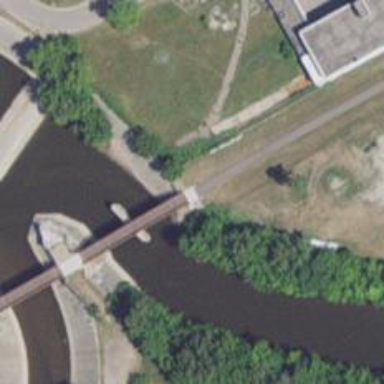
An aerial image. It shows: Cycleway passing over abandoned railway bridge.